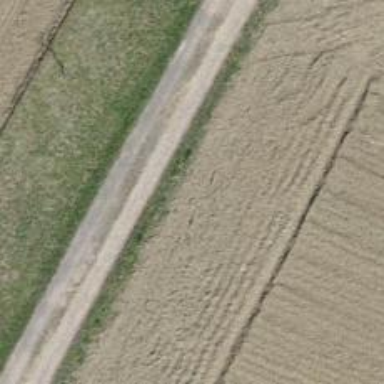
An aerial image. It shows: Compacted track with grade2 level.